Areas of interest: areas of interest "Xingyuan Street Market"
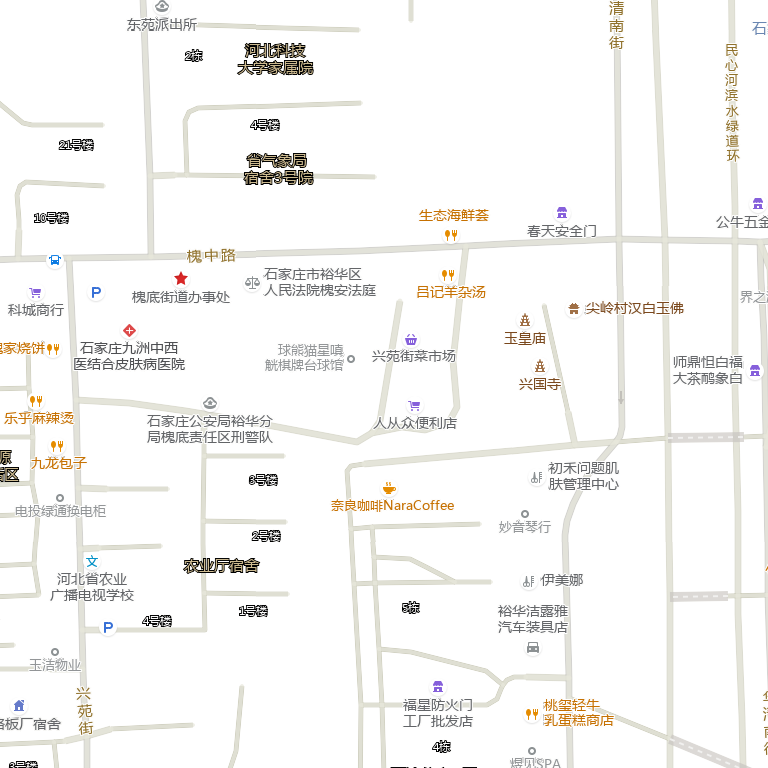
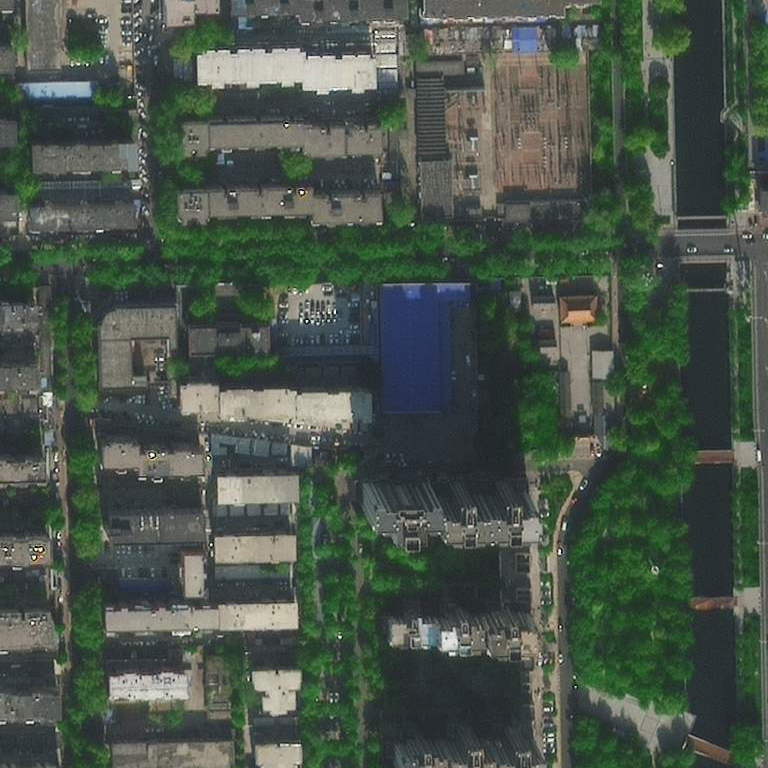